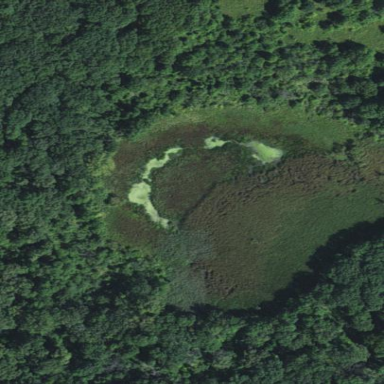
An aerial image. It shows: Beautiful wet meadow natural wetland.